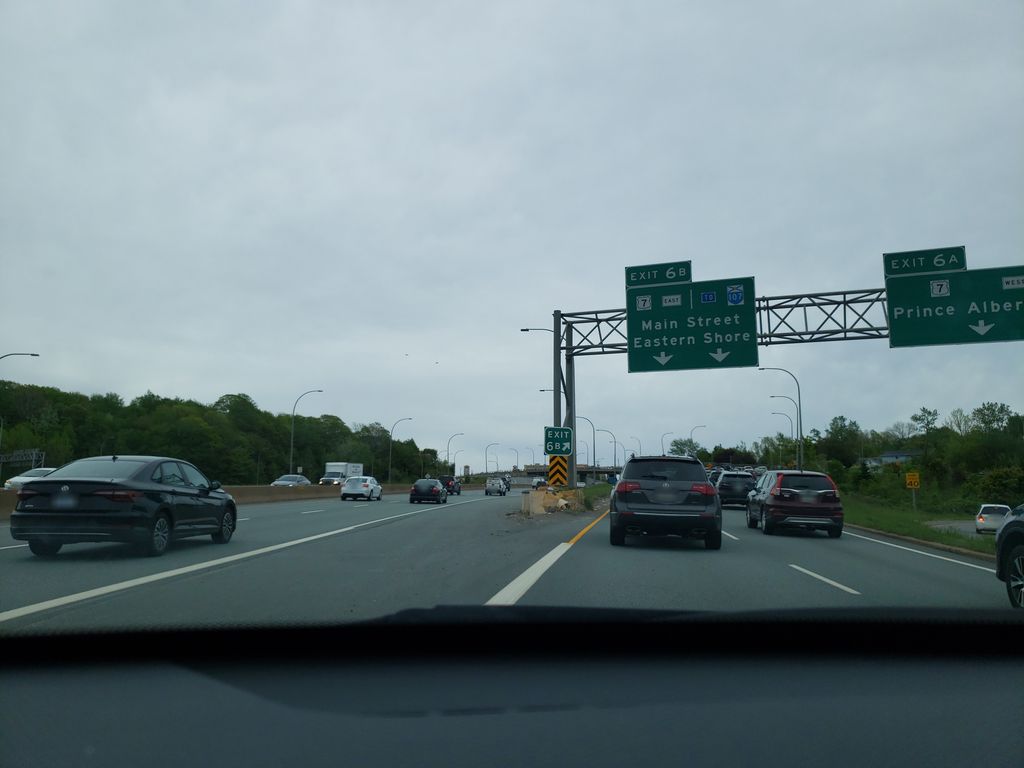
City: halifax